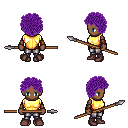
a pixel art fantasy rpg character, female body template, human, dark skin, gold chest armor, metal pants, purple curly afro hairstyle, leather bracers, maroon shoes, spear, four views (front, back, left, right), 2x2 character sprite sheet, small pixel art, hard edges, no anti-aliasing